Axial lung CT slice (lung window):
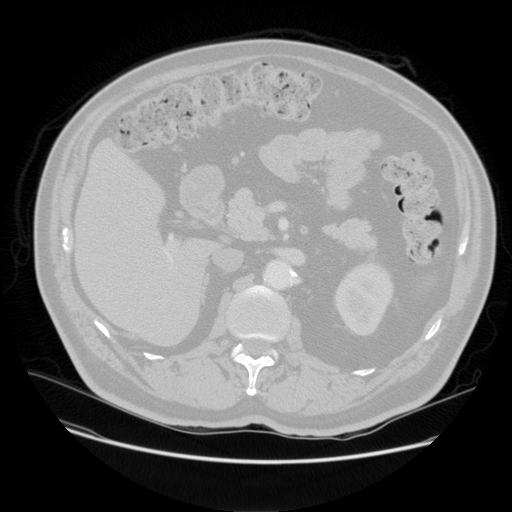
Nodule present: no